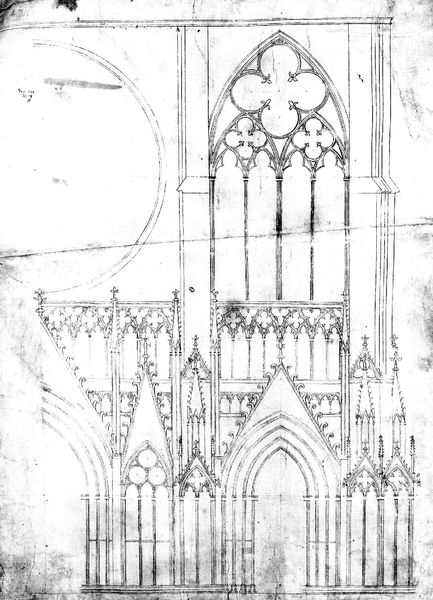
Titel: Straßburger Münster
Standort: Straßburg (EU - F)
Schlagwörter: fenster, pfeiler, skizze, zeichnung, gebäude, muster, architektur, kirche, gotik, kreis, bogen, studie, detail, tor, bögen, eingang, schwarz-weiss, entwurf, karton, portal, gotisch, rosette, spitzbogen, konstruktion, mönch, vorlage, riss, maßwerk, aufriss, zeichung, grundriß, fialen, vierpass, wimperg, fiale, rosettenfenster, mänche, soptzbogen, gotik+